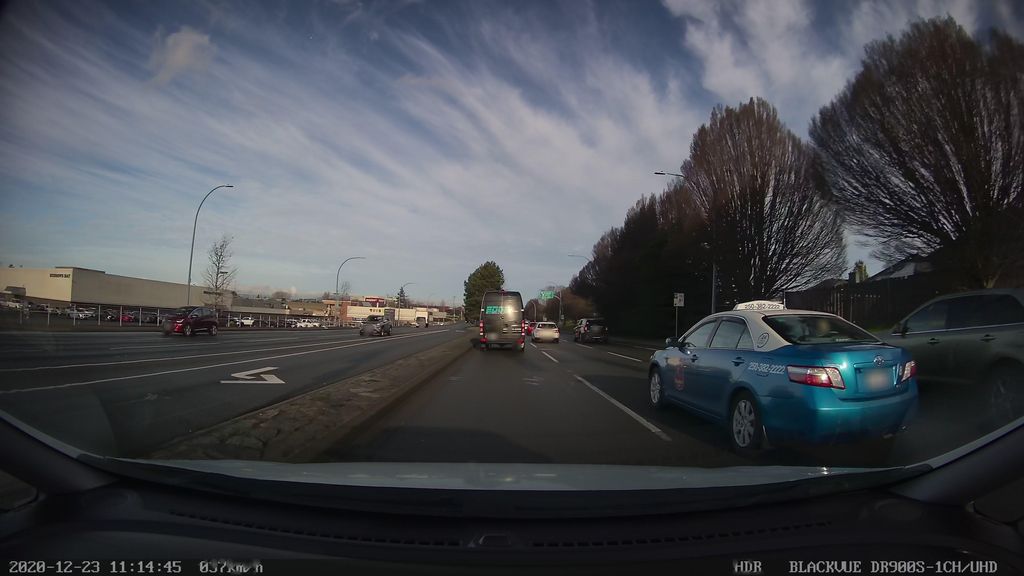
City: victoria